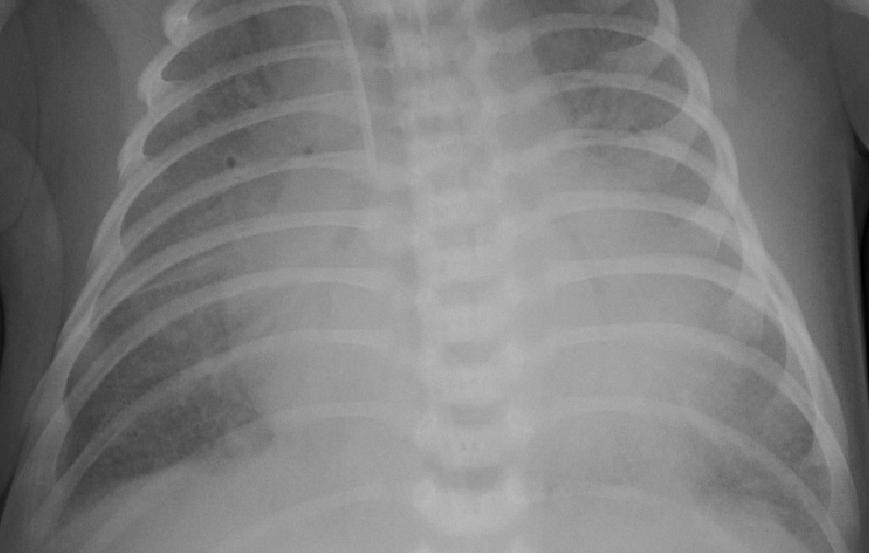
Diagnosis: PNEUMONIA